Question: I am new to Oracle Business Intelligence (10). Can it connect to a data source (Oracle) and use PL SQL script or procedure/function, etc to generate a report? Where can I find some tutorial/documentation on that? Thanks.
I am not sure the product I use is OBIEE or not.

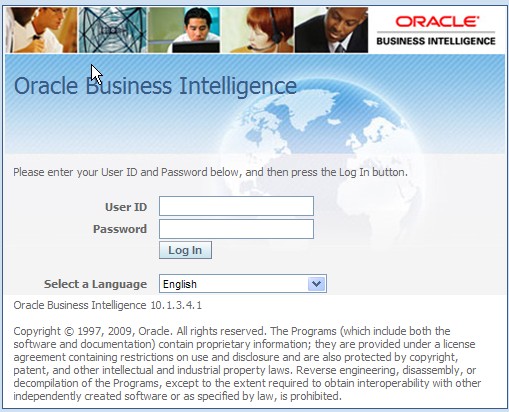
Answer: You can create a new analysis using the Direct Database Request option described <URL>.
The example below was taken from <URL>
'''
CREATE OR REPLACE TYPE my_row AS OBJECT (my_num NUMBER);
CREATE OR REPLACE TYPE my_tab AS TABLE OF my_row;
CREATE OR REPLACE FUNCTION my_table_function RETURN my_tab
PIPELINED IS
BEGIN
PIPE ROW(my_row(1.23));
END;
/
'''
'''
SELECT CAST(my_num AS double precision) AS my_num3 FROM TABLE(my_table_function)
'''
However, you need special privileges to do this. In 11g the required privileges are:
- <URL>
I think the same privileges apply for 10g, contact your Bi Admin =)